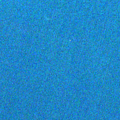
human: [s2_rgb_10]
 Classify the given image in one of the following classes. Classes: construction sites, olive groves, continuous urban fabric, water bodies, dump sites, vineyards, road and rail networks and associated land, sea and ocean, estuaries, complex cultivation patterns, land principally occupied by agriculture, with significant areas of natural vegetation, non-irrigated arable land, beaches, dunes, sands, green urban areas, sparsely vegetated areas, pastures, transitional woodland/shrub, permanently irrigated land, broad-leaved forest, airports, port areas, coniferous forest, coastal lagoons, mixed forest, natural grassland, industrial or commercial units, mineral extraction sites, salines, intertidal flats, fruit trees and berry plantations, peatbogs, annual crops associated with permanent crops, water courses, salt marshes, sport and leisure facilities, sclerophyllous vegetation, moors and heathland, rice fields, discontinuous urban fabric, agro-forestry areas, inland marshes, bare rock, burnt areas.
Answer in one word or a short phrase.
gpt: sea and ocean